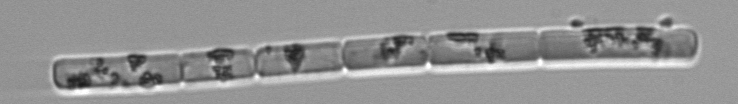
Label: Guinardia_delicatula